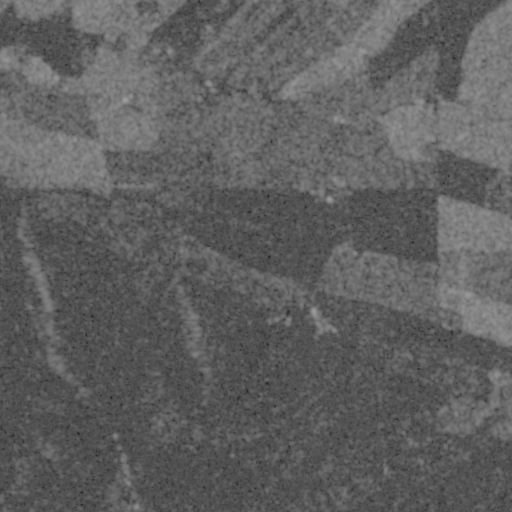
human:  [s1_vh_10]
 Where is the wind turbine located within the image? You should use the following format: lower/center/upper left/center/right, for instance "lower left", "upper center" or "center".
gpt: The wind turbine is located in the lower left of the image.
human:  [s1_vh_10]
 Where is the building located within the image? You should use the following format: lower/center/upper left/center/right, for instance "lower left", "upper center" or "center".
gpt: The building is located in the upper left of the image.
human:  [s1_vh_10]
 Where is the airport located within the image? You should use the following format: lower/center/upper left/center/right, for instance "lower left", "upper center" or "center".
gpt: There is no airport in the image.

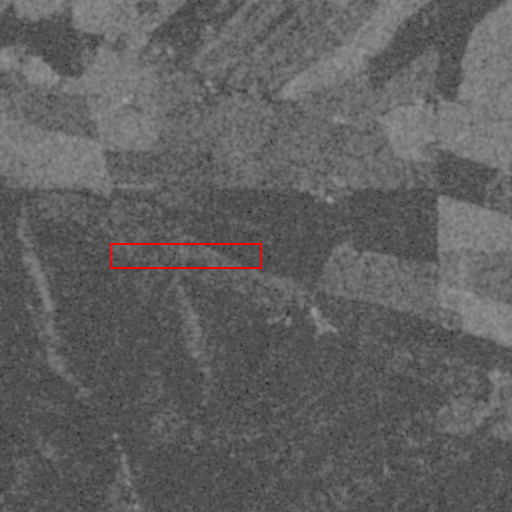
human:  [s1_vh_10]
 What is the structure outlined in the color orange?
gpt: There is no orange outline.
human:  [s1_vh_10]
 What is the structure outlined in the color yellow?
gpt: There is no structure outlined in yellow.